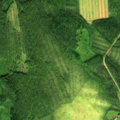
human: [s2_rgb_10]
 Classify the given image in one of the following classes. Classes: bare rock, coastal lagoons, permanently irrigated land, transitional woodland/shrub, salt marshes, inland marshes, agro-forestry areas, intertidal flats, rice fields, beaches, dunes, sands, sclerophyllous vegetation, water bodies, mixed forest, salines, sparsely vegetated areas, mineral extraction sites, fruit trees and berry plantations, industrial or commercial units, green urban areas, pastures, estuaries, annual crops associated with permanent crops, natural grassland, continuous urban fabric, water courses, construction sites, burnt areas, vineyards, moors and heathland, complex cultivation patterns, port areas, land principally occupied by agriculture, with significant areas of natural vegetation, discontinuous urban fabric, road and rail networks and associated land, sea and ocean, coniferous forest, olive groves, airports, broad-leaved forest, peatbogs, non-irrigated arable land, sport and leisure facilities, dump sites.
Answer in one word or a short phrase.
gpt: coniferous forest, mixed forest, transitional woodland/shrub